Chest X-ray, PA view. Patient: 40 years old, sex F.
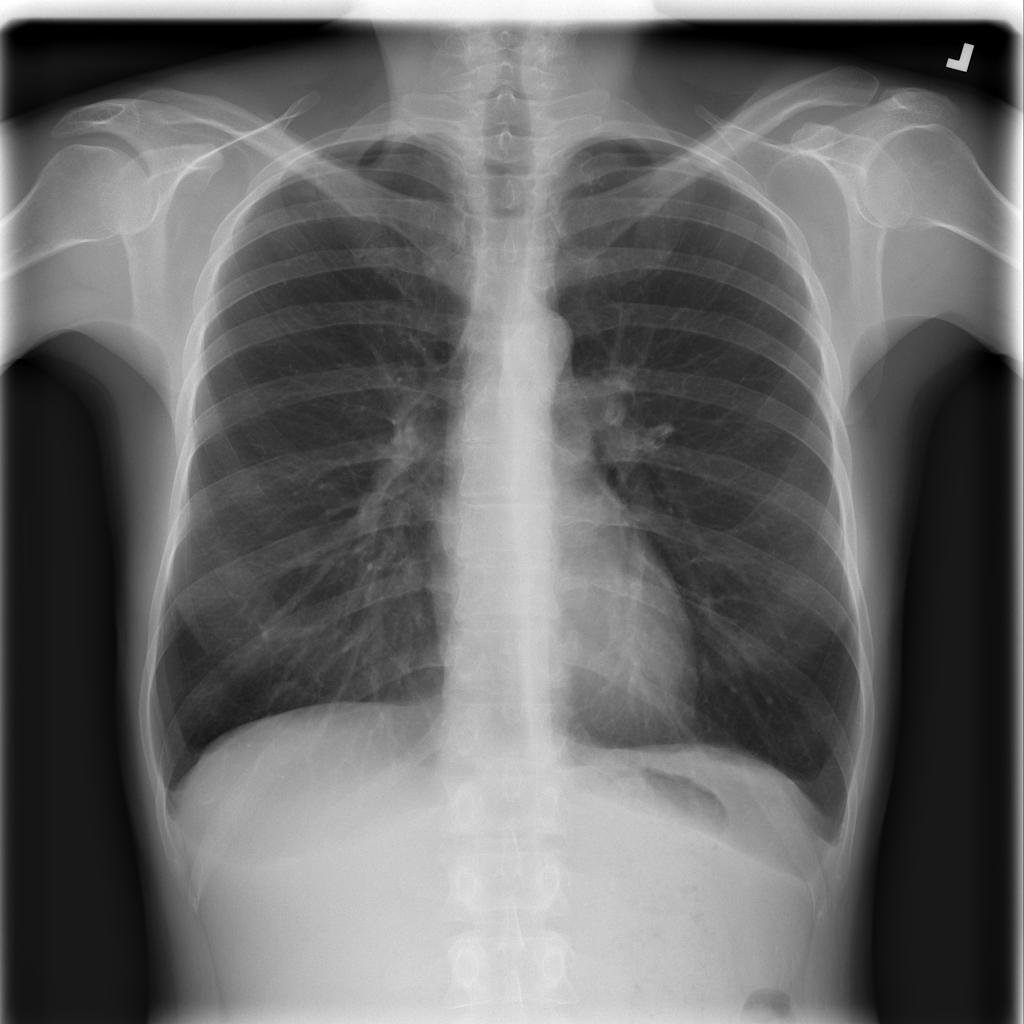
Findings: No Finding